Question: I have 2 objects in 3D space, A & B, and object B is parented to A.
Both objects have 3D positions, as well as a Quaternion representing their specific orientations.
I have translation working fine, so whenever A moves, B moves.
However, I can't seem to get the orientation from the parent to be correctly applied to its children.
Lets say A's orientation represents a 90 degree rotation around the X axis. With my code, object B seems to rotate around 180 degrees for some reason.
Here's a picture of exactly what's happening.

Here's how I'm attempting to generate a vector for any particular vertex, given the child and parent's position and orientation:
'''
vec4 finalVertex = rotVertexByQuat(parentOrientation, vec4(parentPos,1) + vec4(objPos,1) + rotVertexByQuat(objOrientation, vertex) );
'''
I rotate the vertex by the quaternion this way:
'''
vec4 rotVertexByQuat(Quaternion quat, vec4 vert)
{
Quaternion p1 = Quaternion(1, vec3(vert.x,vert.y,vert.z));
Quaternion p2 = multiplyQuaternion(quat,p1);
Quaternion p3 = multiplyQuaternion(p2, inverseQuaternion(quat));
return vec4(round(p3.v.x), round(p3.v.y), round(p3.v.z),1);
}
'''
Is there something wrong with my order of operations?
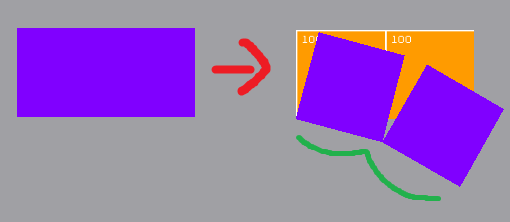
Answer: See the answer to <URL>.
I have a feeling what you are trying to implement is the Quaternion-Vector rotation operation.
There are many different, obscure combinations of Quaternion conventions that can ruin your day (see <URL>.
if your rotation operation is not working try:
'''
V_inertial = q (x) V_body (x) q*
'''
Where (x) is the quaternion multiplication operator and q* is the conjugate quaternion of q.
In addition your "stacked" quaternions may be either:
'''
q_C = q_A (x) q_B
or
q_C = q_B (x) q_A
'''
depending on the convention used.